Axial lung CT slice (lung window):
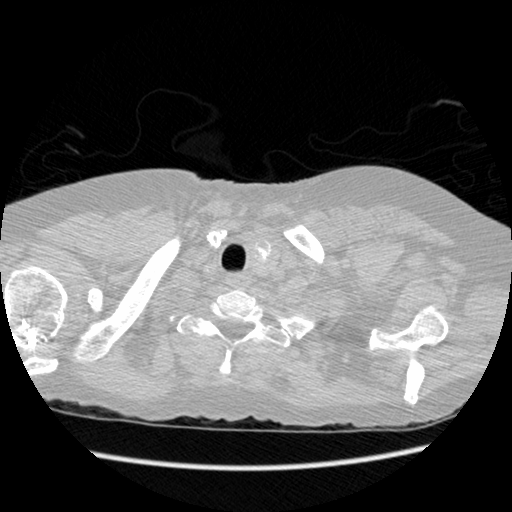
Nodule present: no